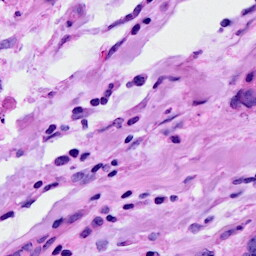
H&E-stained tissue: Breast